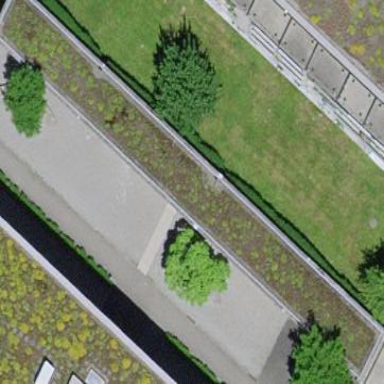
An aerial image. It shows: Building with flat roof used as bicycle parking facility.